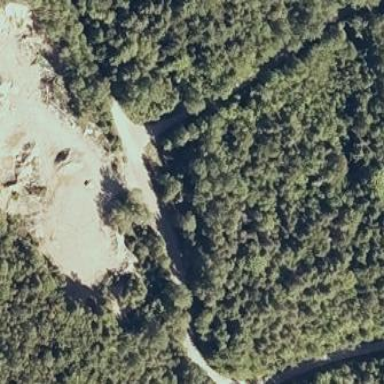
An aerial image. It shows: Quarry with gravel as the main resource.